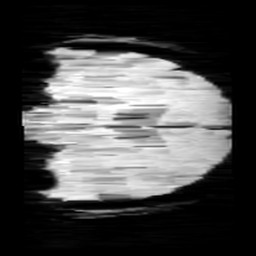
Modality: minIP
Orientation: coronal
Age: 13
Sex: male
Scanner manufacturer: siemens
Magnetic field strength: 3 T
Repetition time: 0.027 s
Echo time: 0.02 s